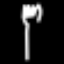
Label: fork